Aerial crown-view tile of a tropical tree (Barro Colorado Island, Panama), acquired 20250414:
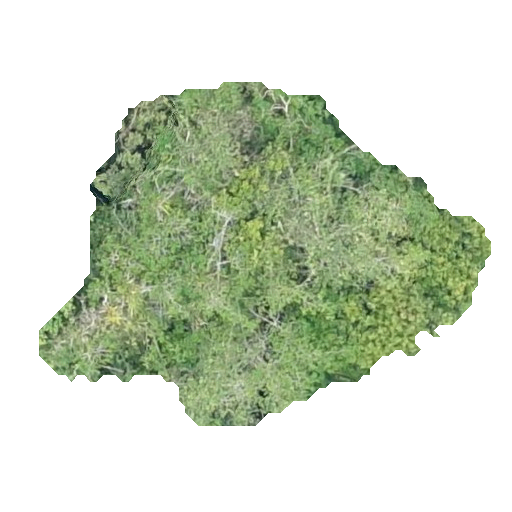
Species: Hura crepitans
GBIF accepted scientific name: Hura crepitans
Crown area: 147.266 m²